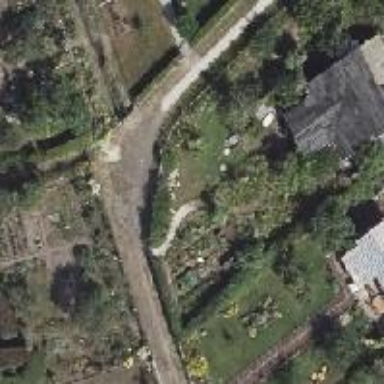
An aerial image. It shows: Compacted footway.